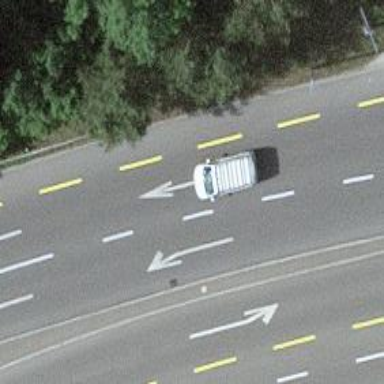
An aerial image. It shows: Advisory cycle lane on primary road with asphalt surface.